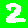
Digit: 2